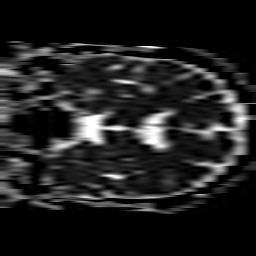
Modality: ADC
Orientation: coronal
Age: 70
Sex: male
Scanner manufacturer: philips
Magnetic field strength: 3 T
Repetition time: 3.932 s
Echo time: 0.06069 s